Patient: sex F, age 68
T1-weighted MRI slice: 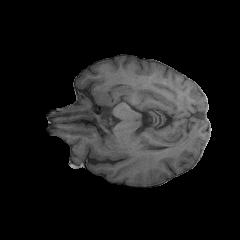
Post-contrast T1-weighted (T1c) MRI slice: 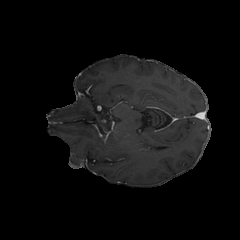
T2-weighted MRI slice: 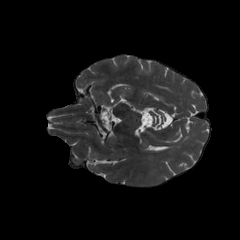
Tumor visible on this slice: no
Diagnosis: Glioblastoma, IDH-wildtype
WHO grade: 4